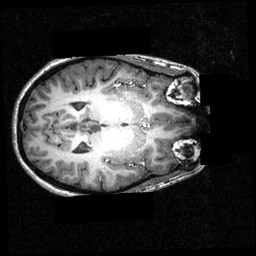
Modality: T1w
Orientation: axial
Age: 21
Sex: female
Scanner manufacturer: siemens
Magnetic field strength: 3.951 T
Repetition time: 1.5 s
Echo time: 0.00335 s